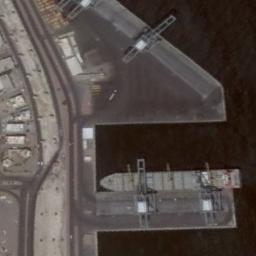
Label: ship